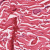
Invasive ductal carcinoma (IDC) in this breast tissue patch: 0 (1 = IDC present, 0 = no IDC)